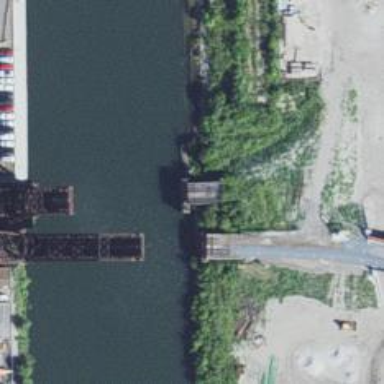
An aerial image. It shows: Abandoned railway bridge.